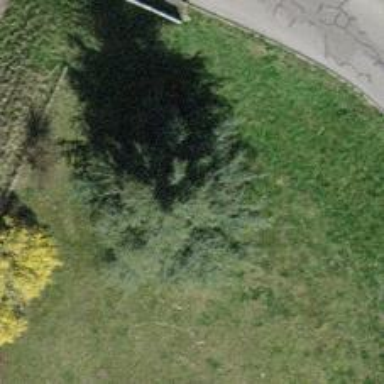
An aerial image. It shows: Urban tree with needle-leaved evergreen foliage.